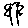
Label: tree